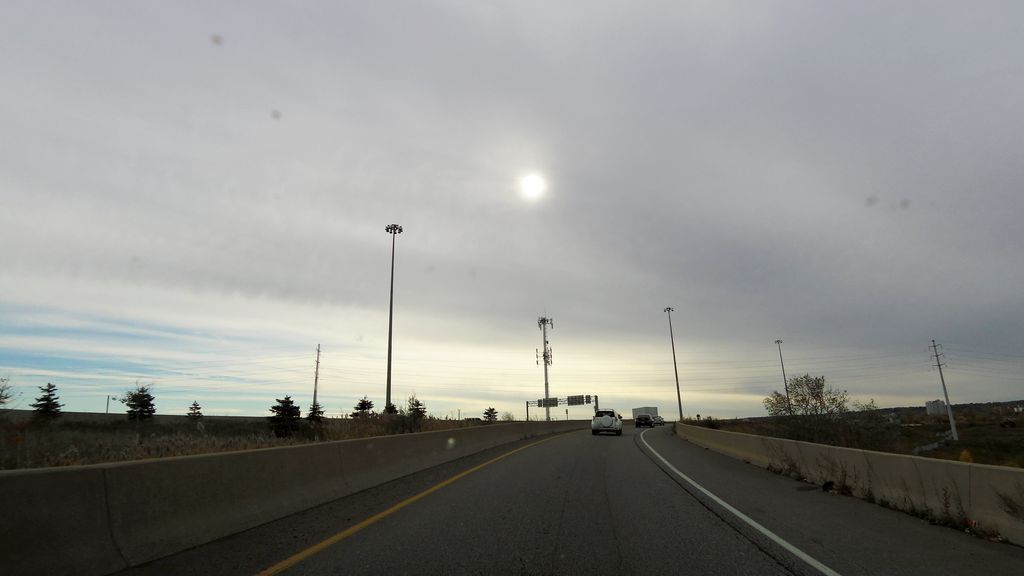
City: hamilton